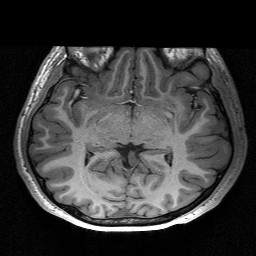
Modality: T1w
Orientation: coronal
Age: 28
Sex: male
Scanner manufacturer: siemens
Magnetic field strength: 3 T
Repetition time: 2.53 s
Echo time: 0.00267 s